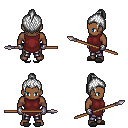
a pixel art fantasy rpg character, male body template, human, dark skin, maroon tunic, metal pants, white short topknot hairstyle, metal gloves, gray slippers, spear, four views (front, back, left, right), 2x2 character sprite sheet, small pixel art, hard edges, no anti-aliasing